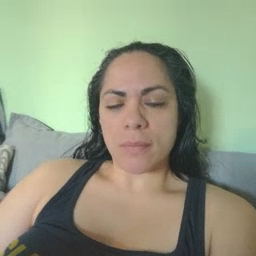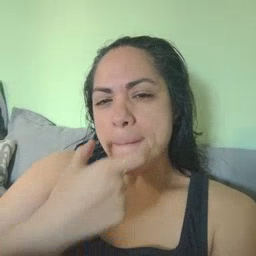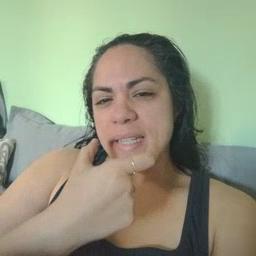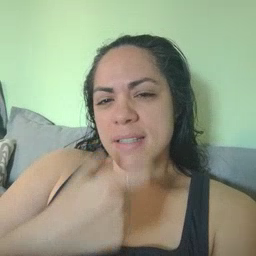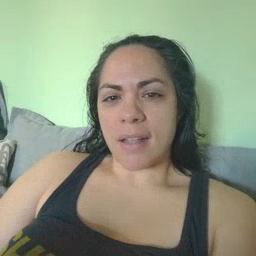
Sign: pizza